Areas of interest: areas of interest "Swimming Pool"
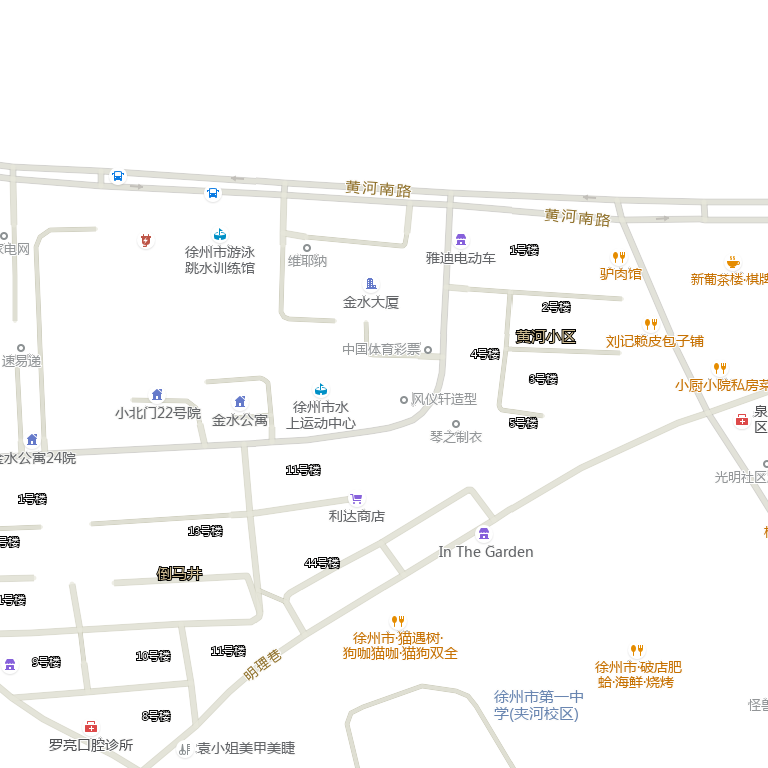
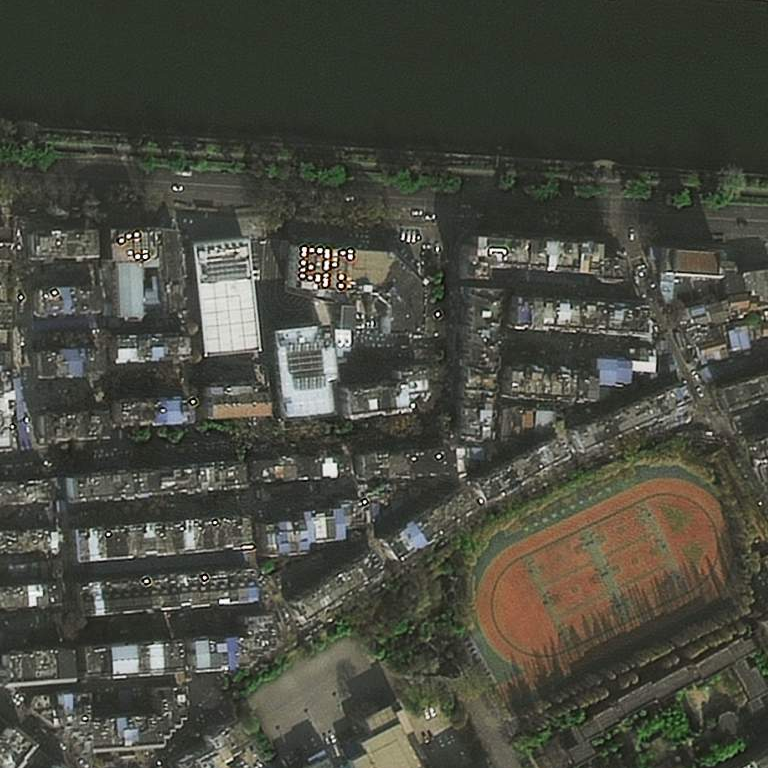